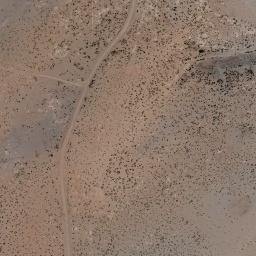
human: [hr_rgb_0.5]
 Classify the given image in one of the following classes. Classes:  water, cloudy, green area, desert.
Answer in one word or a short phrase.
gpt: desert